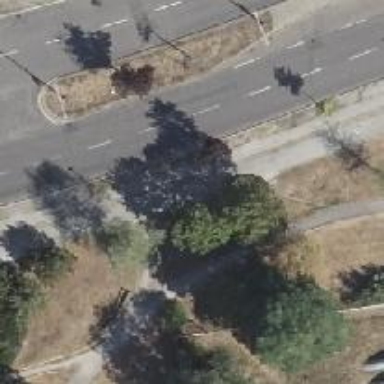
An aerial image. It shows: Footway along the road.